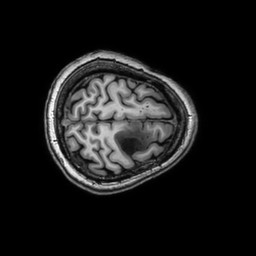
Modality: T1w
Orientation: axial
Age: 60
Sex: female
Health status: ill
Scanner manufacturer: philips
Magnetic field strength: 3 T
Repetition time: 0.008111 s
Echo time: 0.00371 s